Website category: game
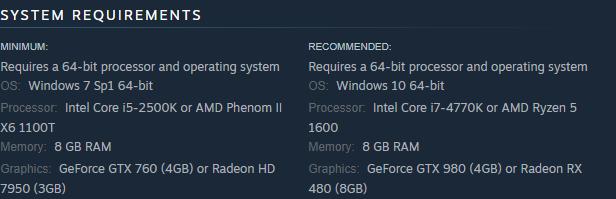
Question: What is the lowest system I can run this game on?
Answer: Windows 7 Sp1 64-bit

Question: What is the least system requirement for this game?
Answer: Windows 7 Sp1 64-bit

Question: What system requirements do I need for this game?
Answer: Windows 7 Sp1 64-bit

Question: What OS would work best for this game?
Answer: Windows 10 64-bit

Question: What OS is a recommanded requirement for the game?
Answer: Windows 10 64-bit

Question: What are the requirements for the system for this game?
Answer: Windows 10 64-bit

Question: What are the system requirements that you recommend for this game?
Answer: Windows 10 64-bit

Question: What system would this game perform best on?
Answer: Windows 10 64-bit

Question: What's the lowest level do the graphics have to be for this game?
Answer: GeForce GTX 760 (4GB) or Radeon HD 7950 (3GB)

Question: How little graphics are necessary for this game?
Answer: GeForce GTX 760 (4GB) or Radeon HD 7950 (3GB)

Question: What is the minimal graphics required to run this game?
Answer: GeForce GTX 760 (4GB) or Radeon HD 7950 (3GB)

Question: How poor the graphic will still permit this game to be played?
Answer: GeForce GTX 760 (4GB) or Radeon HD 7950 (3GB)

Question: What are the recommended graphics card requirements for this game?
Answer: GeForce GTX 980 (4GB) or Radeon RX 480 (8GB)

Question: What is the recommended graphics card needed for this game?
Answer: GeForce GTX 980 (4GB) or Radeon RX 480 (8GB)

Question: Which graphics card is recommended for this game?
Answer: GeForce GTX 980 (4GB) or Radeon RX 480 (8GB)

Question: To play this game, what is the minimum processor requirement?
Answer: Intel Core i5-2500K or AMD Phenom II X6 1100T

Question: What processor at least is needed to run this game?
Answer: Intel Core i5-2500K or AMD Phenom II X6 1100T

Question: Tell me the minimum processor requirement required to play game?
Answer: Intel Core i5-2500K or AMD Phenom II X6 1100T

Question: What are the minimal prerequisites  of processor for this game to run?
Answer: Intel Core i5-2500K or AMD Phenom II X6 1100T

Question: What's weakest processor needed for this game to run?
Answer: Intel Core i5-2500K or AMD Phenom II X6 1100T

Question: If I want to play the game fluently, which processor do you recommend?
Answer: Intel Core i7-4770K or AMD Ryzen 5 1600

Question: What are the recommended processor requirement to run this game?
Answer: Intel Core i7-4770K or AMD Ryzen 5 1600

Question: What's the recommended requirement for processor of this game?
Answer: Intel Core i7-4770K or AMD Ryzen 5 1600

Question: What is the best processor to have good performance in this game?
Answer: Intel Core i7-4770K or AMD Ryzen 5 1600

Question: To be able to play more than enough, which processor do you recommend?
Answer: Intel Core i7-4770K or AMD Ryzen 5 1600